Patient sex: M
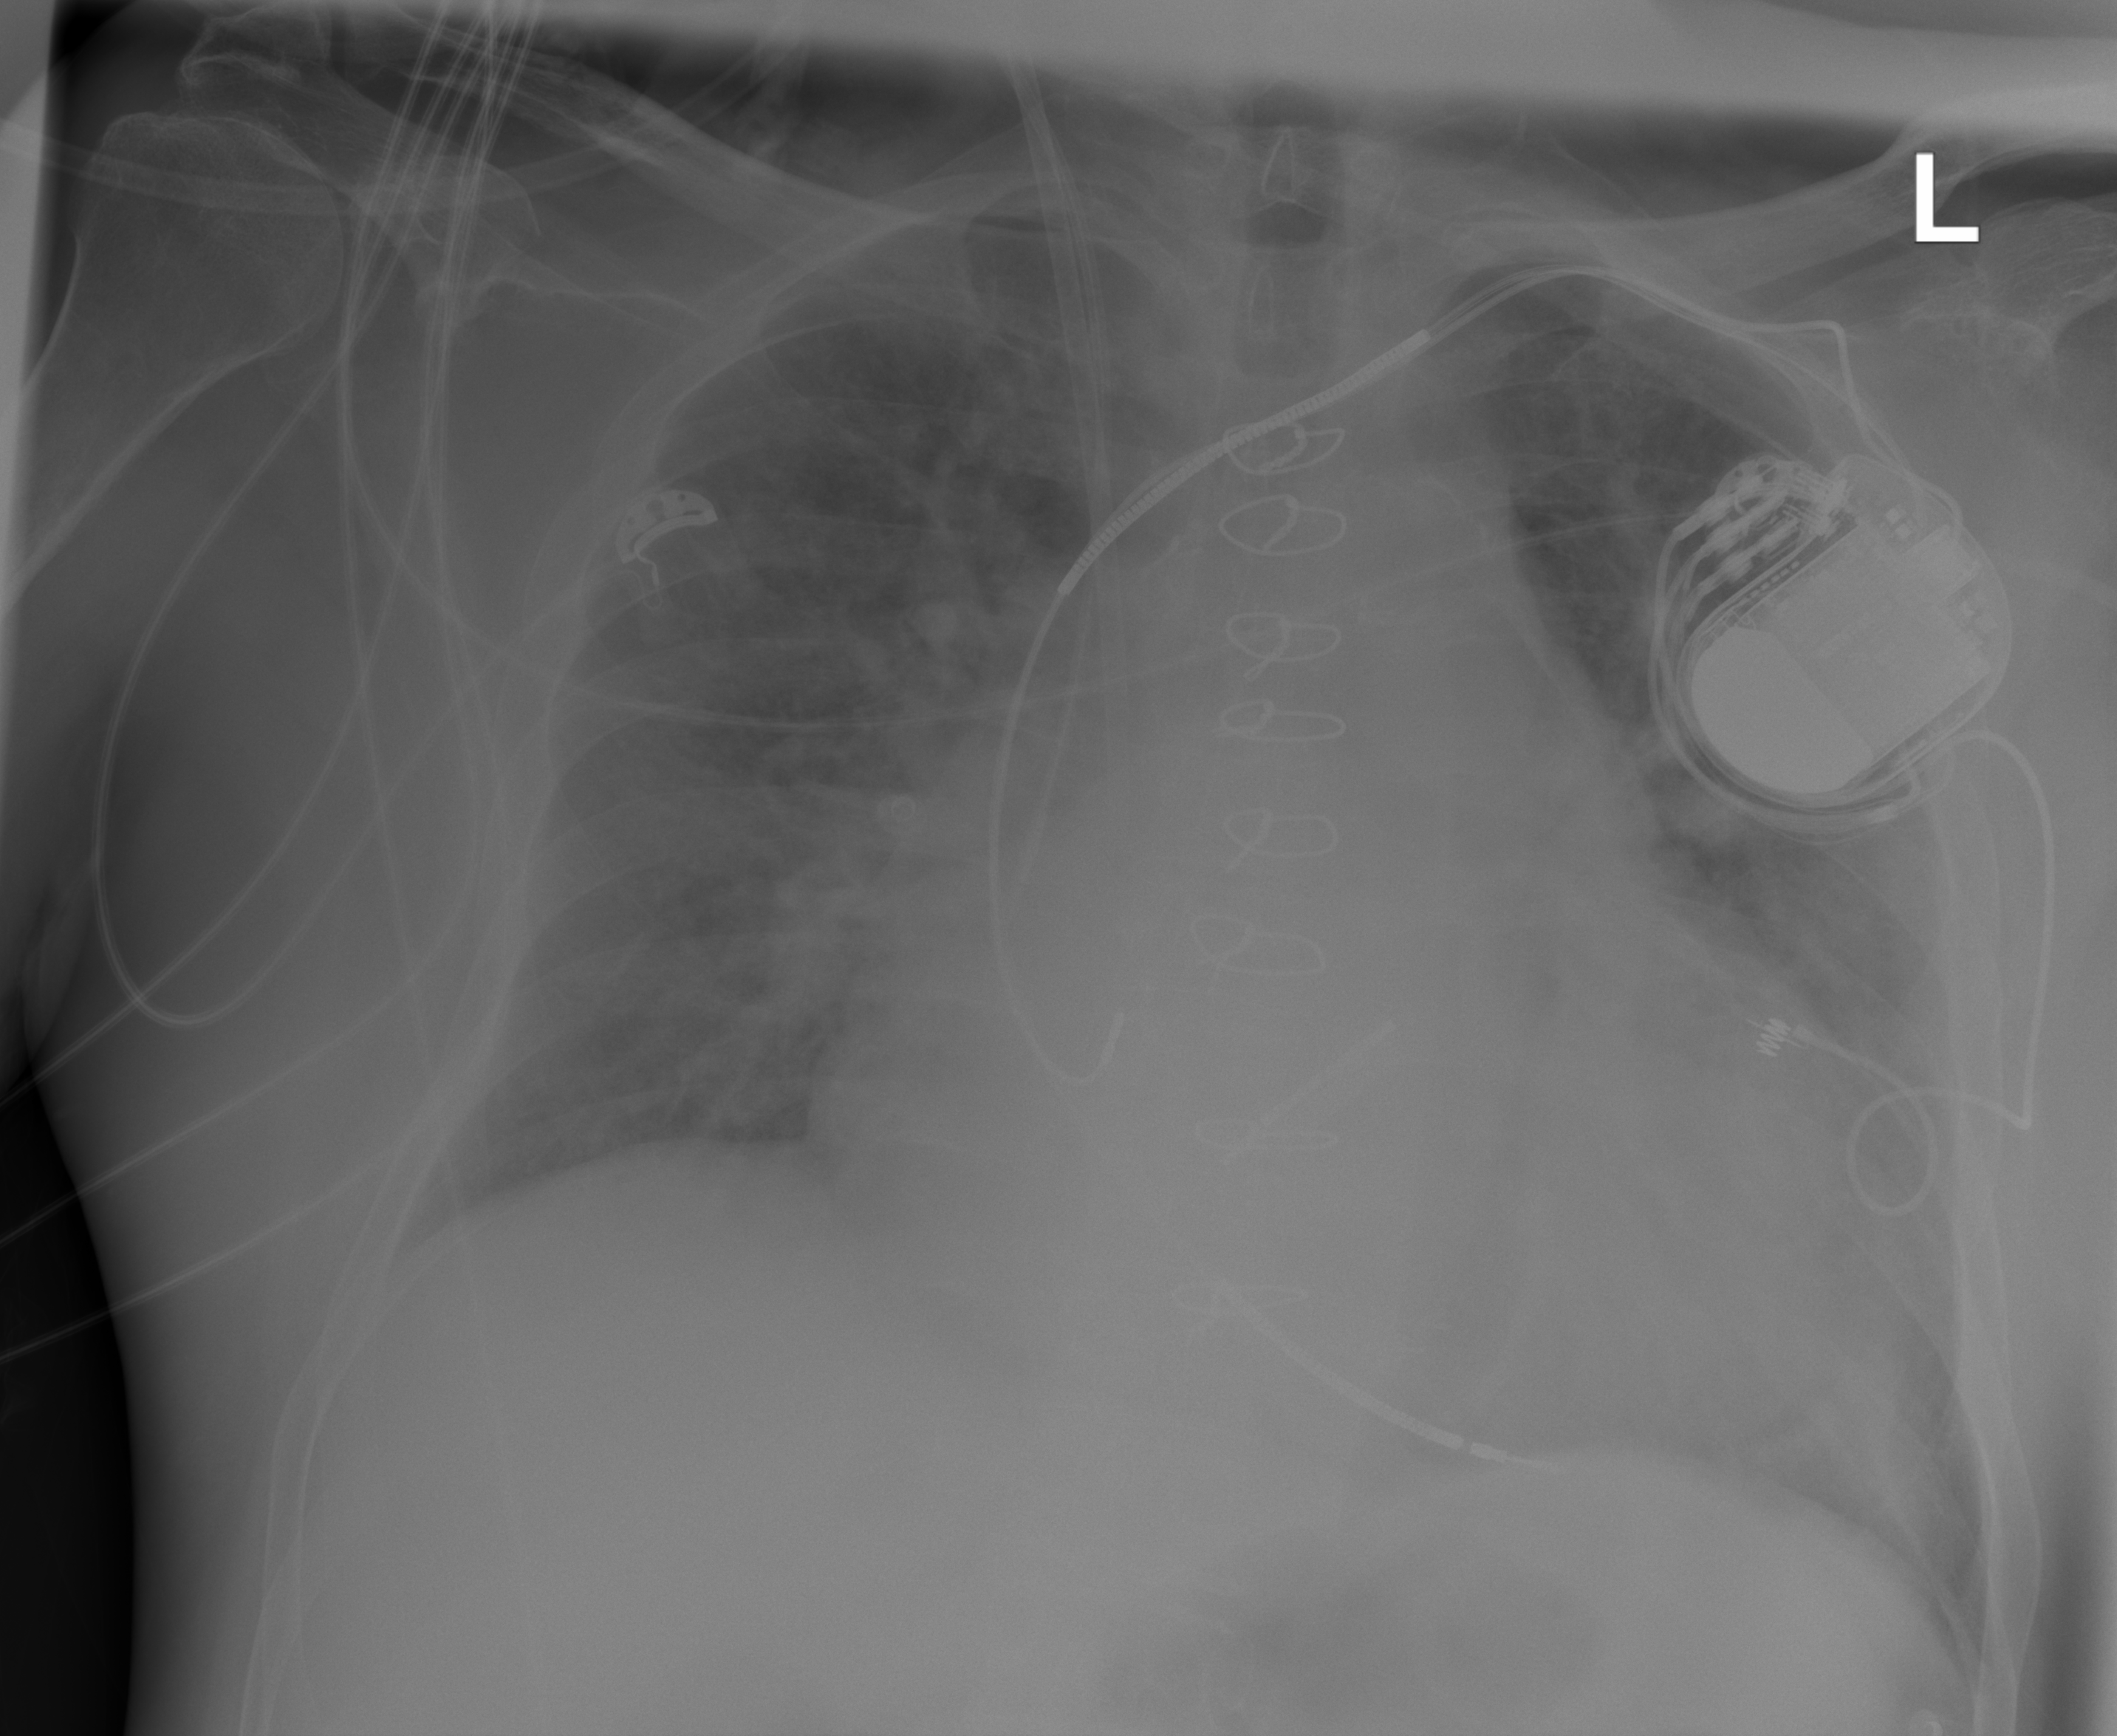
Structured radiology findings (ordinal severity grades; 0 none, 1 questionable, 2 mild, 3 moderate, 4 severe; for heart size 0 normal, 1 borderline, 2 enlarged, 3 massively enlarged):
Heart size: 2
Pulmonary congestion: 2
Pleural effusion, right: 0
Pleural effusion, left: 0
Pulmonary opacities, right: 0
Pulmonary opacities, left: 0
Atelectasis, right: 0
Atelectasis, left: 0